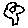
Label: flower